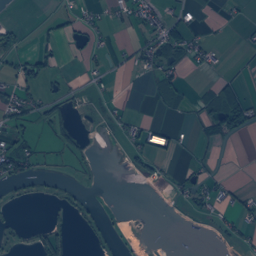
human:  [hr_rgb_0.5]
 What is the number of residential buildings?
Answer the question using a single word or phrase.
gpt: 386

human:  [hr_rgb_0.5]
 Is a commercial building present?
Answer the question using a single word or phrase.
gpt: yes

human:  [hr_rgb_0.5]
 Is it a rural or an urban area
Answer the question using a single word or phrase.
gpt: rural

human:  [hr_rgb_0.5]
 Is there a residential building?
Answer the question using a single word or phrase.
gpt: yes

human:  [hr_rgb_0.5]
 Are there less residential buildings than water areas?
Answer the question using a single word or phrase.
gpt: no

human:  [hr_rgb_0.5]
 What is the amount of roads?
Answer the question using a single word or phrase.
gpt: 127

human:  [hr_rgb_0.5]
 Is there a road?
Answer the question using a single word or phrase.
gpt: yes

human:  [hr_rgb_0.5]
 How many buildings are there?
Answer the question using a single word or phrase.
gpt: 406

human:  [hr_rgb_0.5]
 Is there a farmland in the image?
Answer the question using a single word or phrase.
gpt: yes

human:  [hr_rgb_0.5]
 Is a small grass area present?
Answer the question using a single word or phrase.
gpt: yes

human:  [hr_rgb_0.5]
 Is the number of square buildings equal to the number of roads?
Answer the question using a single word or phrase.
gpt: no

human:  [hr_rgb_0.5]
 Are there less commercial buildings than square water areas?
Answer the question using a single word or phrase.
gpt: no

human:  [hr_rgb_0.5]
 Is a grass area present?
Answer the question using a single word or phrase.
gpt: yes

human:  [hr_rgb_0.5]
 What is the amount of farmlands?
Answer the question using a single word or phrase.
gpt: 33

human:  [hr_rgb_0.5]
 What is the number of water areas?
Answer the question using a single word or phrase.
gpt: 42

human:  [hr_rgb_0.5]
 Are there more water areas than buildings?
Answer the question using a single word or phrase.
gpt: no

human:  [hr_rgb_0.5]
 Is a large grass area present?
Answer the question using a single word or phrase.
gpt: yes

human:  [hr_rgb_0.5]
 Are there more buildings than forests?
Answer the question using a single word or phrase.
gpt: yes

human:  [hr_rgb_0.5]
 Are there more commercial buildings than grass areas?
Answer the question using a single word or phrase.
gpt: no

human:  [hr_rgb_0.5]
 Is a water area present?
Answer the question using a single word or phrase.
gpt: yes

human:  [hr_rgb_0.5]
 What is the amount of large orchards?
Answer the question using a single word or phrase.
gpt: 24

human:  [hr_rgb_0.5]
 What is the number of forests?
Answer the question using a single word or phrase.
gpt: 89

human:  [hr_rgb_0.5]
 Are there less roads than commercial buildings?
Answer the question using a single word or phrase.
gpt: no

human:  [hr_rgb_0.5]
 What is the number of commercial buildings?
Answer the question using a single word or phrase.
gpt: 18

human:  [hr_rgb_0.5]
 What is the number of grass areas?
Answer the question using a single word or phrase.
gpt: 131

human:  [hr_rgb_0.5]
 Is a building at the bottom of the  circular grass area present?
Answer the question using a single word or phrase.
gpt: yes

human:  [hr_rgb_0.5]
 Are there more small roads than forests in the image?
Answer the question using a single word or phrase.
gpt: yes

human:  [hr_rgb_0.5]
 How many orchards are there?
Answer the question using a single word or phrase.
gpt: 34

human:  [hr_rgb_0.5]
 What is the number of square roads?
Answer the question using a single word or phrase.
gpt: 0

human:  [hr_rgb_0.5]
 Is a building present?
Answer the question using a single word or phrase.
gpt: yes

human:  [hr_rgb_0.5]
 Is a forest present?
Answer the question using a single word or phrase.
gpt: yes

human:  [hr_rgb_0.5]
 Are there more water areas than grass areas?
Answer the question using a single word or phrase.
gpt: no

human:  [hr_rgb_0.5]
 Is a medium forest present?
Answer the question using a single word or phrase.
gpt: yes

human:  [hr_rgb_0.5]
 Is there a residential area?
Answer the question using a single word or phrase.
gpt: yes

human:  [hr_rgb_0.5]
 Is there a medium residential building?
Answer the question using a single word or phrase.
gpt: yes

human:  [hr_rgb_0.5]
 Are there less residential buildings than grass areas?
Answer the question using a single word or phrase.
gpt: no

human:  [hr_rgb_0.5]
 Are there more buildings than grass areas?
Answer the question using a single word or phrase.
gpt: yes

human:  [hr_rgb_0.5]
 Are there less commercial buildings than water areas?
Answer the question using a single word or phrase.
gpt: yes

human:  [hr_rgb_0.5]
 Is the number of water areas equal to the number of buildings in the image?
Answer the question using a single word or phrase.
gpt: no

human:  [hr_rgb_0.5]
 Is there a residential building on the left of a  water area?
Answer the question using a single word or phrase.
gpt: yes

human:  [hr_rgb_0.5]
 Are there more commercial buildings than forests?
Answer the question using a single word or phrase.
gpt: no

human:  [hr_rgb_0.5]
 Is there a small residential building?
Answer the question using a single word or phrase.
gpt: yes

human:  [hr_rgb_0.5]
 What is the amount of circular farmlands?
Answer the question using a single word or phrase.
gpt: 0

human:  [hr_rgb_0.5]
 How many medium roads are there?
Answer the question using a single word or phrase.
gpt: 0

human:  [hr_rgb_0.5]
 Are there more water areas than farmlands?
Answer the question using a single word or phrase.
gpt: yes

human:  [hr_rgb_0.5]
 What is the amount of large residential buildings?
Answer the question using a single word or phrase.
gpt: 1

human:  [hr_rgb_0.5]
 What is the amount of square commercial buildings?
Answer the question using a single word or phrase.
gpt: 0

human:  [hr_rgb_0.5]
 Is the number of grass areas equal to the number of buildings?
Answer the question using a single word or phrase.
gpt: no

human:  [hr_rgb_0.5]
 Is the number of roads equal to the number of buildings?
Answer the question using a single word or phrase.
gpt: no

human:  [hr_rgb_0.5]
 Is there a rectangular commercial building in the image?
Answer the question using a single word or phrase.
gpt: yes

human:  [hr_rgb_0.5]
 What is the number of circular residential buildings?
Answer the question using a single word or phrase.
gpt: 2

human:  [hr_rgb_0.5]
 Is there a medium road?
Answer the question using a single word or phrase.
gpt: no

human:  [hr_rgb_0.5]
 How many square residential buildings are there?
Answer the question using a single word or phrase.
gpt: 2

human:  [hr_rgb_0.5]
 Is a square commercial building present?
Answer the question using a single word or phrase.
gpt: no

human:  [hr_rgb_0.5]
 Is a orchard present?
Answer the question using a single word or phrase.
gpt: yes

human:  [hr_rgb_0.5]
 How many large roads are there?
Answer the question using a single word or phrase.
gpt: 0

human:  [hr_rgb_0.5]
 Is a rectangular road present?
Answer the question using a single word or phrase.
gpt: no

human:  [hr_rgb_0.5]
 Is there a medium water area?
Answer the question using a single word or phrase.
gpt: yes

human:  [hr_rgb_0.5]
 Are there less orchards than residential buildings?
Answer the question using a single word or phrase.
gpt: yes

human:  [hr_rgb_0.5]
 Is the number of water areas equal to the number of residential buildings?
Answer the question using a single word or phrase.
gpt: no

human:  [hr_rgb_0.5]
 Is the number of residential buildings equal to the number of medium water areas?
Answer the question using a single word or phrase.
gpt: no

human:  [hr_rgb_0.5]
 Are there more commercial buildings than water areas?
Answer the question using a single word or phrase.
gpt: no

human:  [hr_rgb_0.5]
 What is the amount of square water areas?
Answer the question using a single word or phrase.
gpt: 5

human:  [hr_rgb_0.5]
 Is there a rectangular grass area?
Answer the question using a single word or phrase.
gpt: yes